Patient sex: M
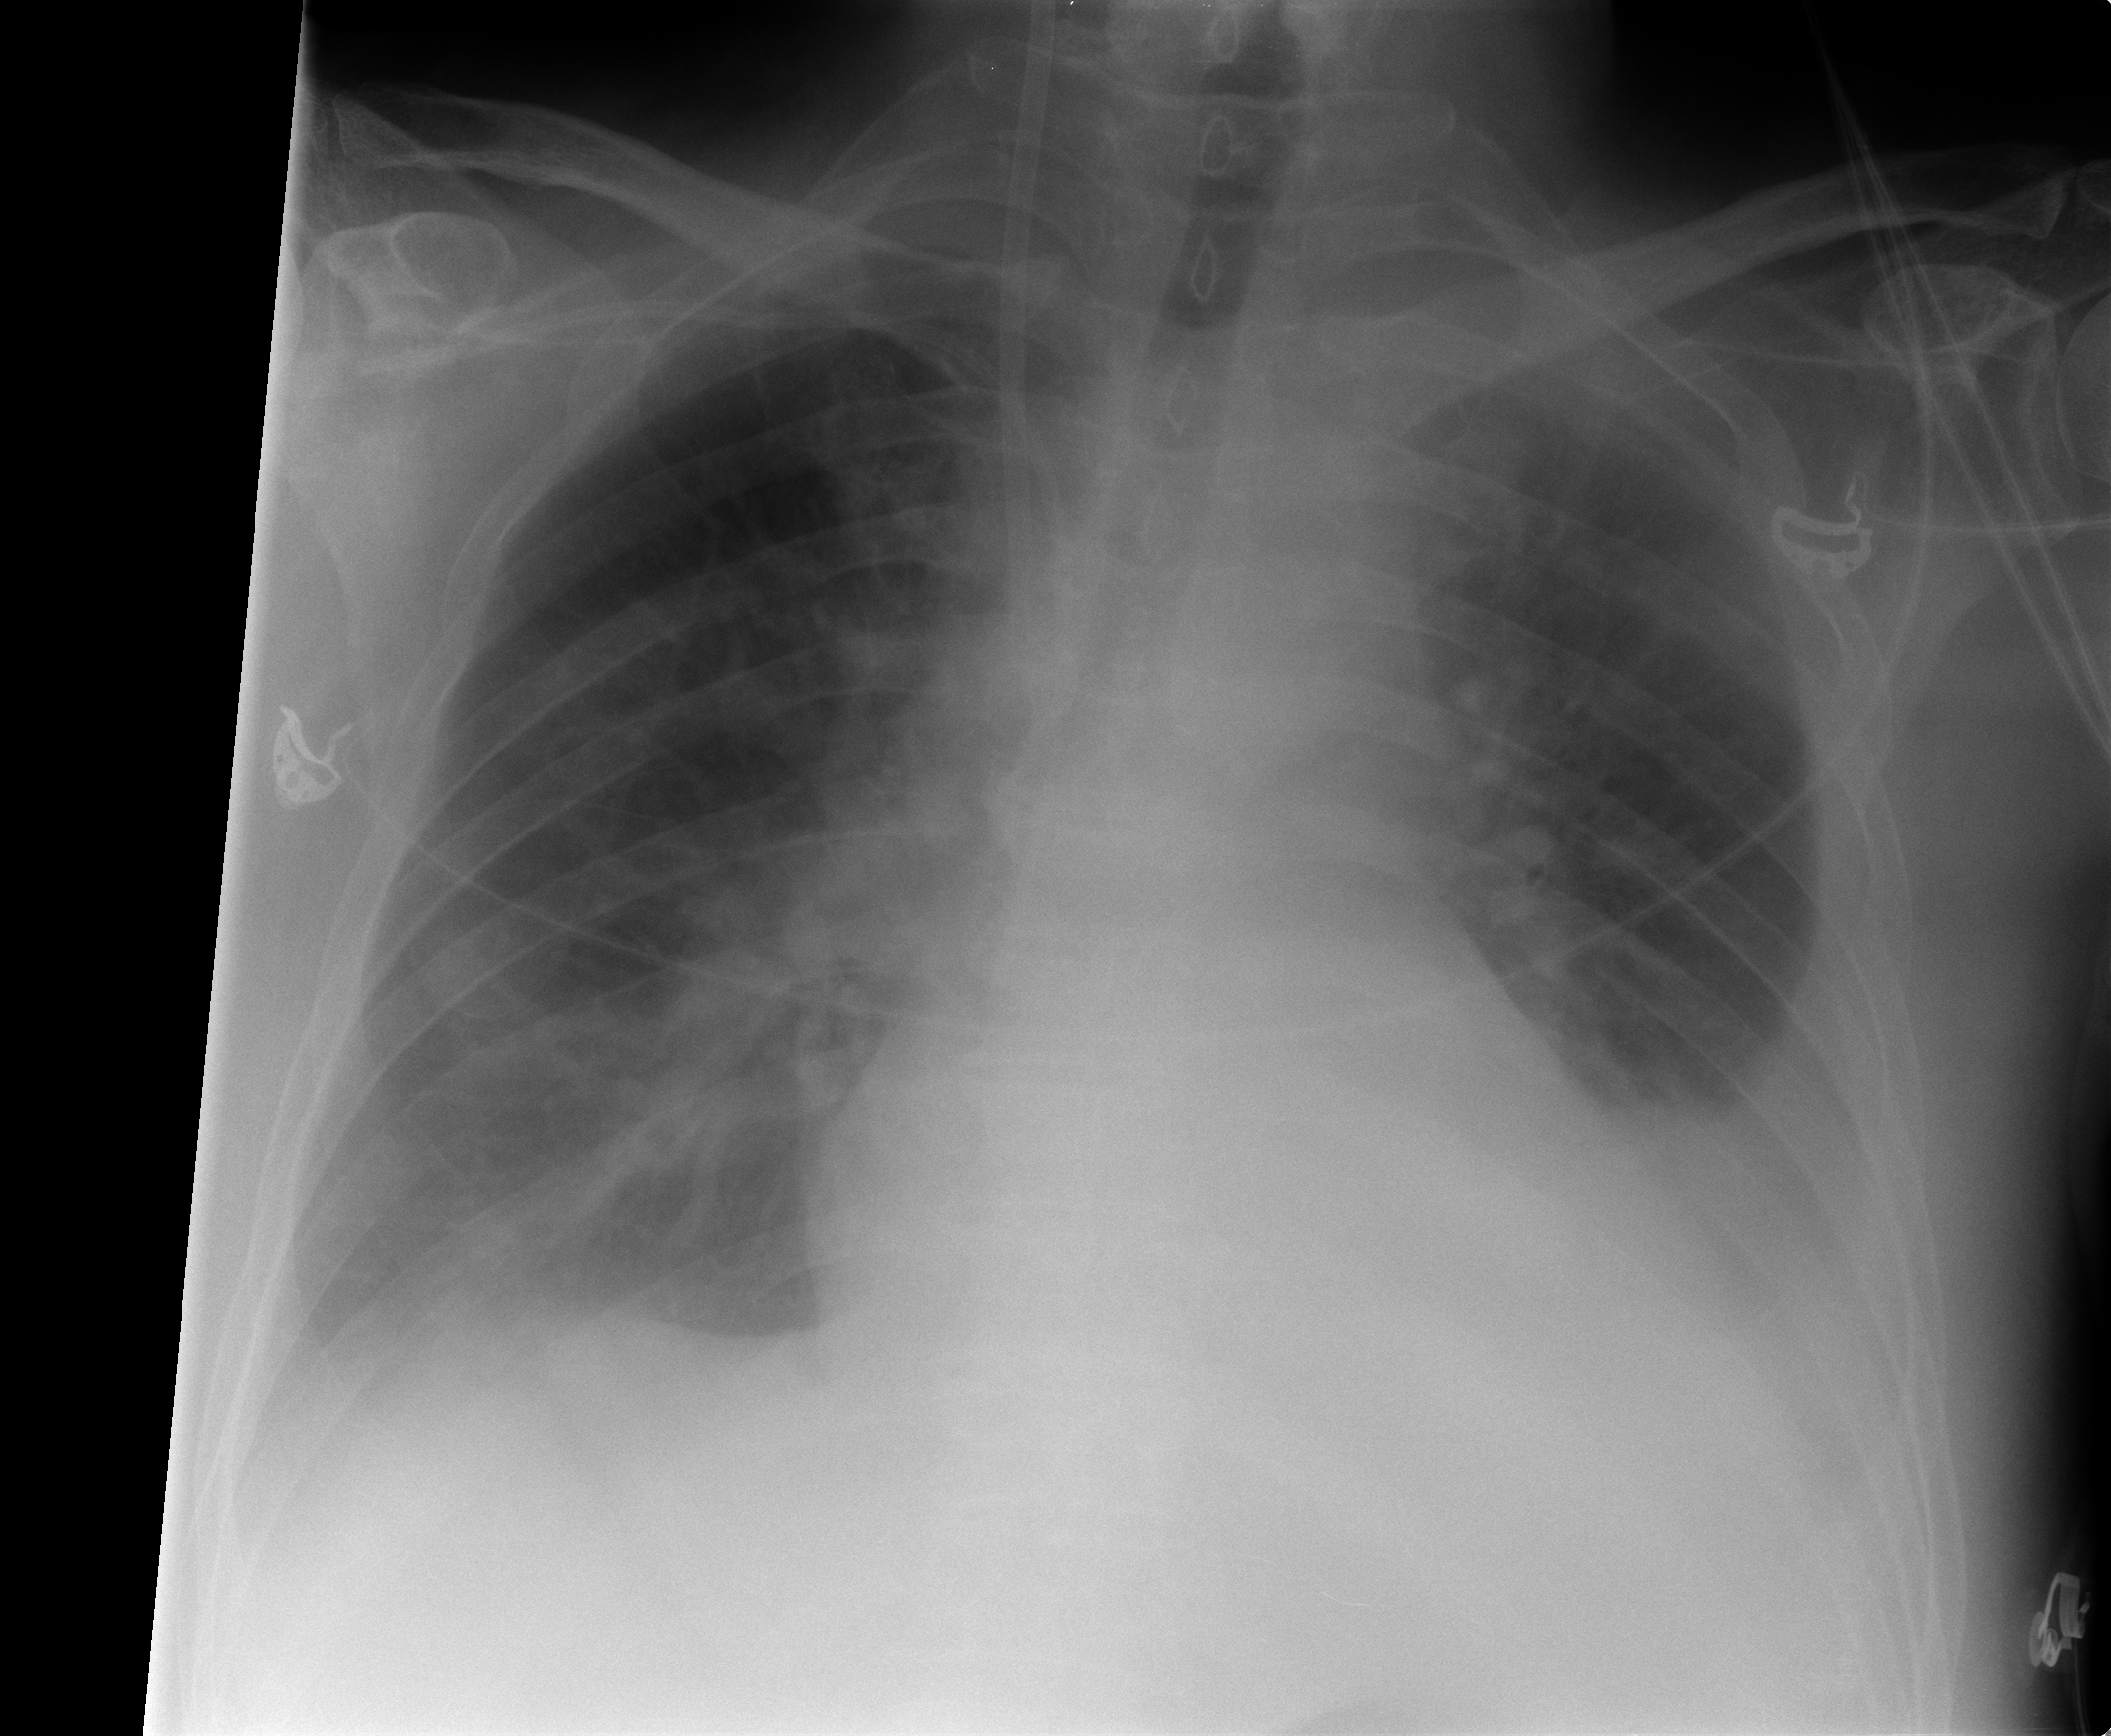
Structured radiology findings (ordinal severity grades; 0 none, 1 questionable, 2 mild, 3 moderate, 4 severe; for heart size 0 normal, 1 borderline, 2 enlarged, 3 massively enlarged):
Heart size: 2
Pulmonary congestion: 0
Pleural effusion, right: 1
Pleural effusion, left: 3
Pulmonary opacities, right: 0
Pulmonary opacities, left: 0
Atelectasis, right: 2
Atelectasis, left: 2